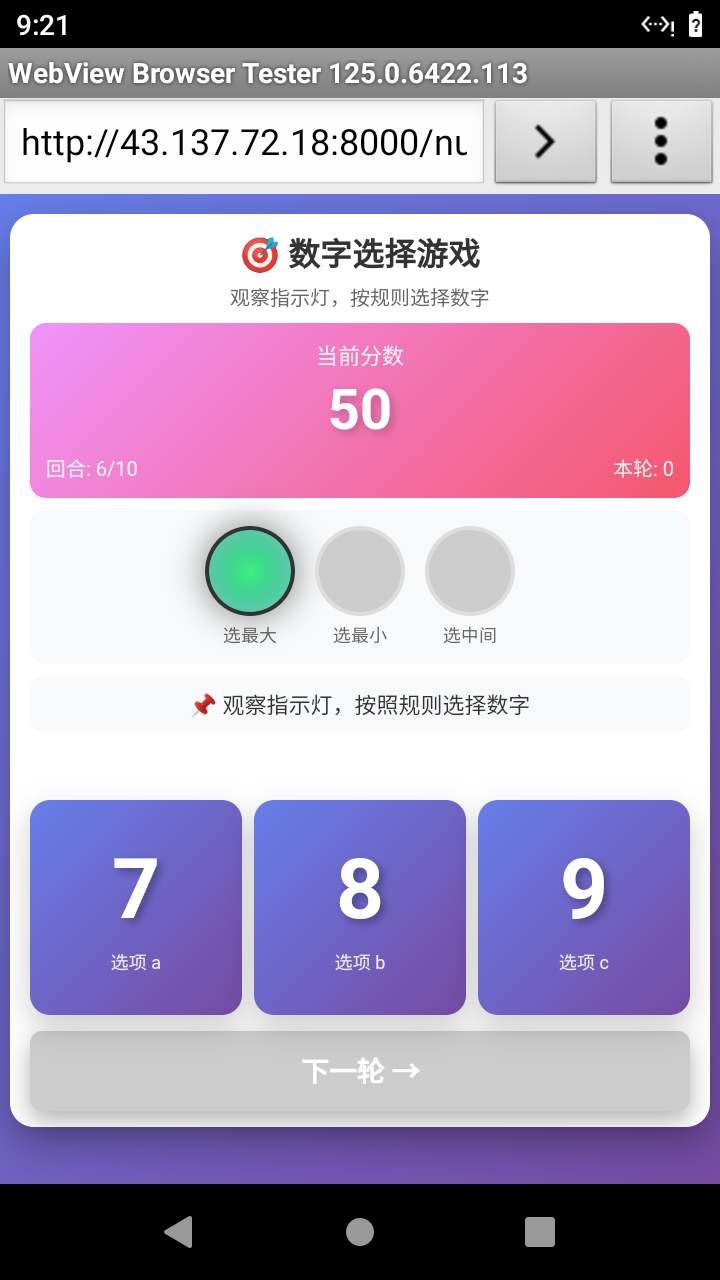

Select the correct number based on the traffic light color.
Answer: 2